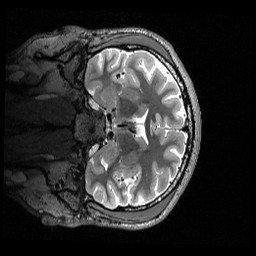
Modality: T2w
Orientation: coronal
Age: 26
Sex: male
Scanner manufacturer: siemens
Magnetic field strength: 3 T
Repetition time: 3.2 s
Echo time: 0.571 s